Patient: sex F, age 47
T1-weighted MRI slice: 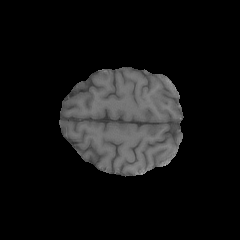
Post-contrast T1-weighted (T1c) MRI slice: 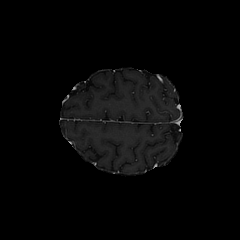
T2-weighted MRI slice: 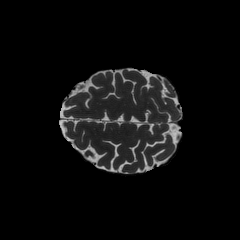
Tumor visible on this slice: no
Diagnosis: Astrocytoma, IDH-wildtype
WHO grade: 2